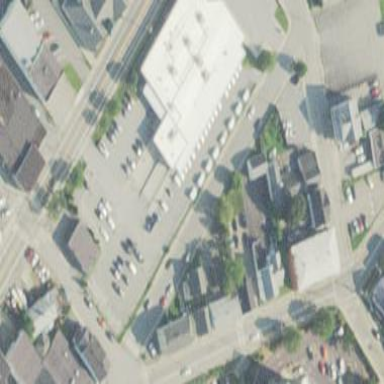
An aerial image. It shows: Building serving as post office.